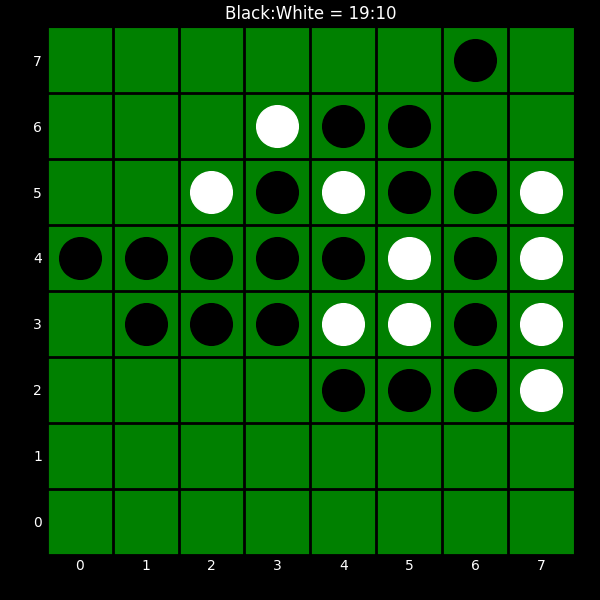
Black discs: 19
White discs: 10